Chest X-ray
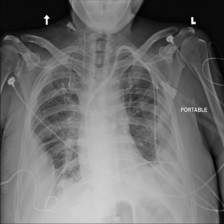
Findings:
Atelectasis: negative
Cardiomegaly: negative
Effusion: negative
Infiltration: negative
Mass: negative
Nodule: negative
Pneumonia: negative
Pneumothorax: negative
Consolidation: negative
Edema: negative
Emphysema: negative
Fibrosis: negative
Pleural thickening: negative
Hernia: negative